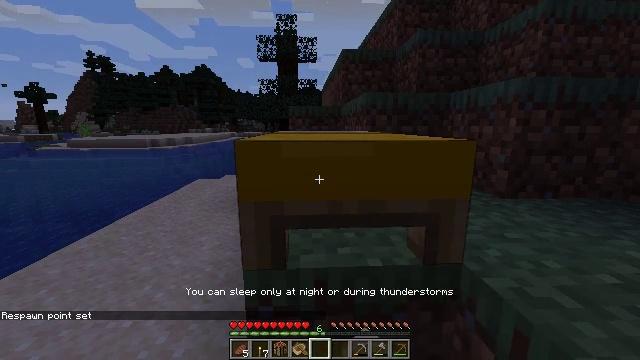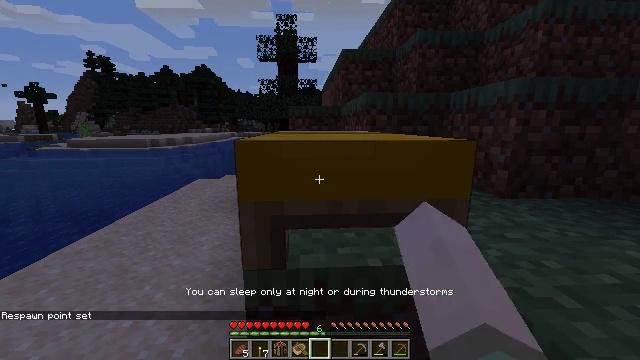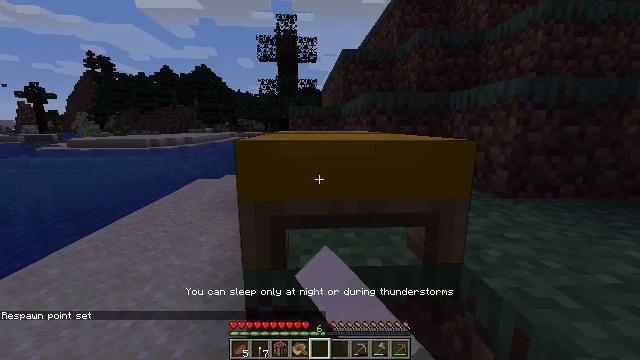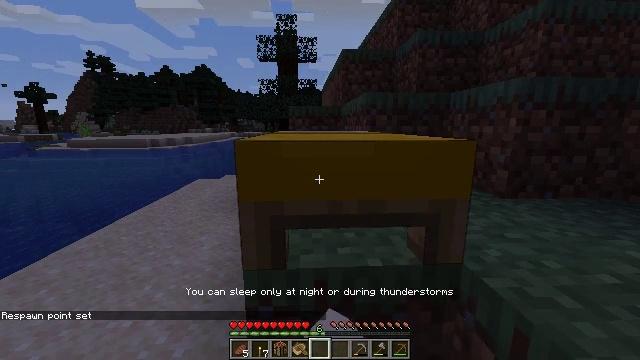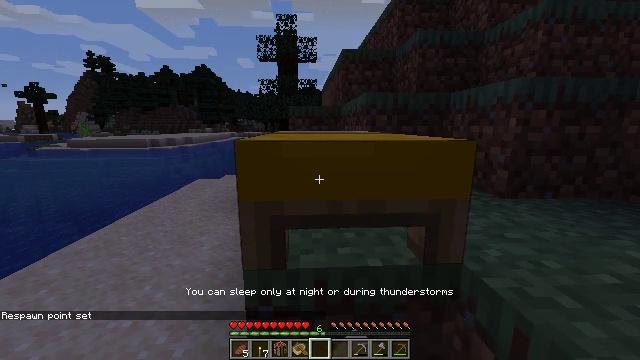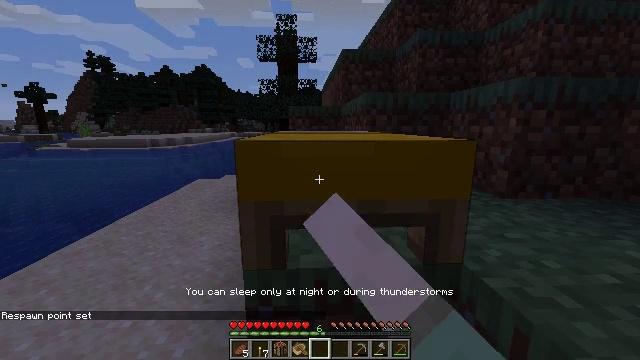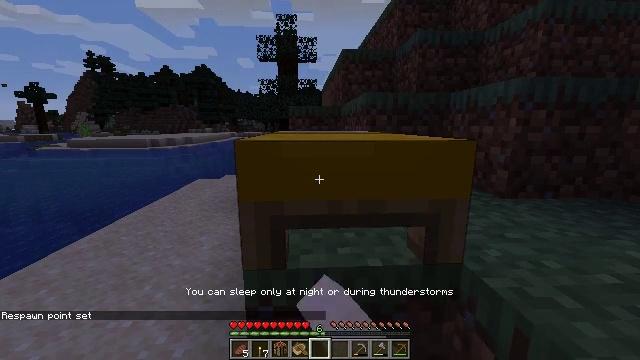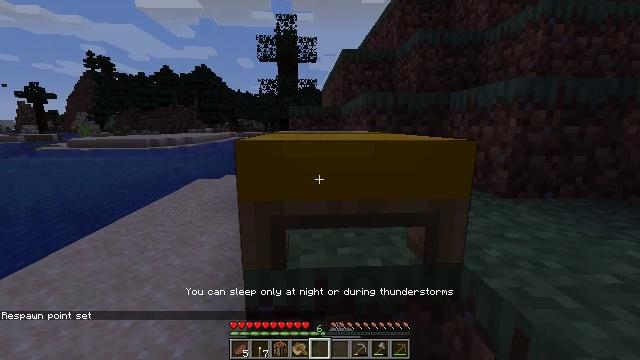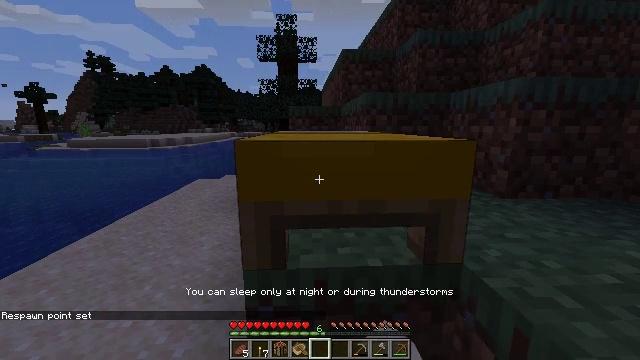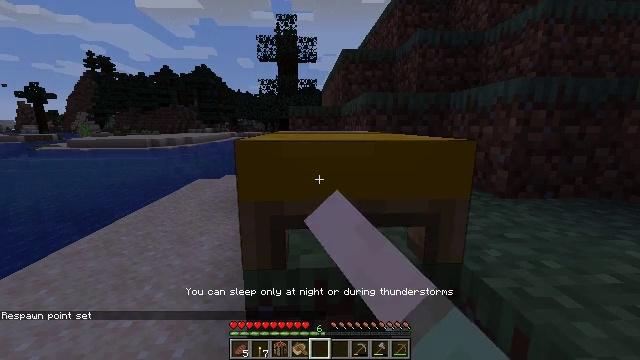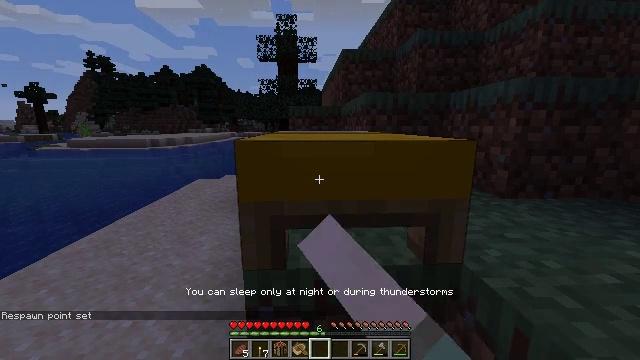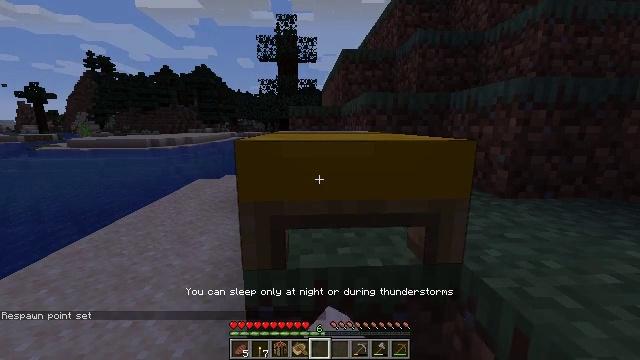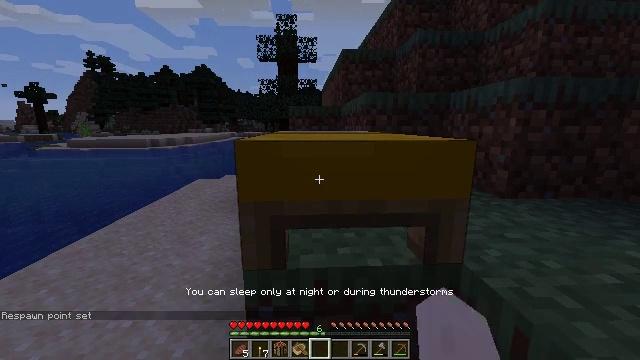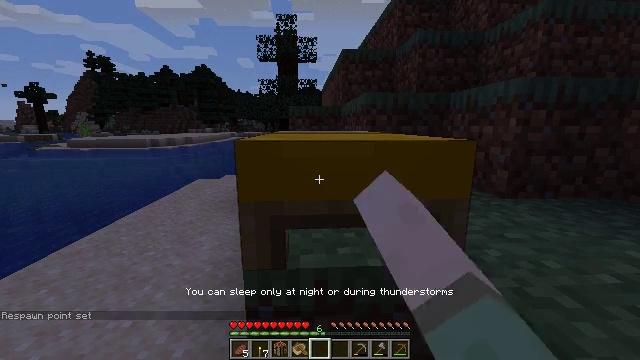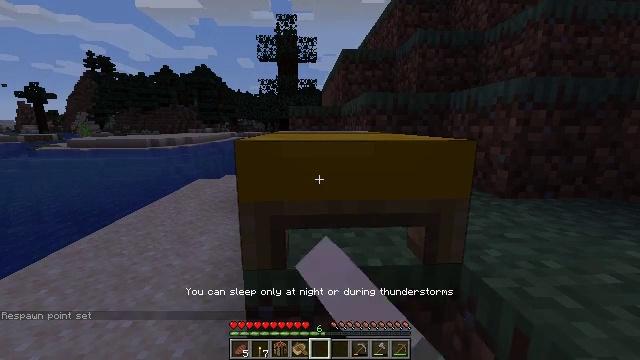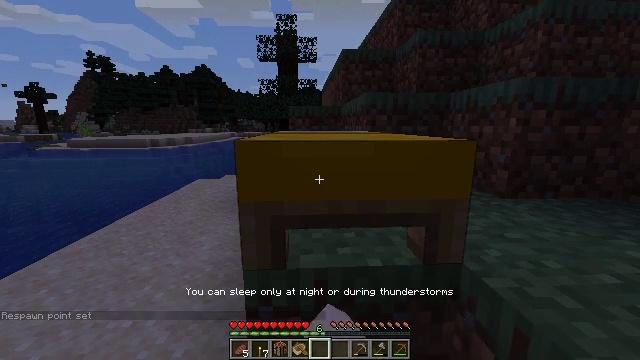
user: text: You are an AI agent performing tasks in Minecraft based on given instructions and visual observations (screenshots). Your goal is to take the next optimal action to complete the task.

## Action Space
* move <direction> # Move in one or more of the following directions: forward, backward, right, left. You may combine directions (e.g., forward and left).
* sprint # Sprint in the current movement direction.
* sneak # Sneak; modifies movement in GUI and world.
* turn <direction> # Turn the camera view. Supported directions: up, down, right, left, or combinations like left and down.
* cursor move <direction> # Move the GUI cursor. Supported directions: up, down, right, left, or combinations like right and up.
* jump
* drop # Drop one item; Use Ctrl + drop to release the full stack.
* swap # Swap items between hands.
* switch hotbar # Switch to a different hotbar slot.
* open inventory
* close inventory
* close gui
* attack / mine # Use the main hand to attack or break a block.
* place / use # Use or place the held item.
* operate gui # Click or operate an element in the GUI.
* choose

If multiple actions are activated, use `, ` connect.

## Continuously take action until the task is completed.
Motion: motion action
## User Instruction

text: Remove the yellow bed.
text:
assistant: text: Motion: use / place
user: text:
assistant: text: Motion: use / place
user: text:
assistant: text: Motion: use / place
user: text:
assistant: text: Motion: use / place
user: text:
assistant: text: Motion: use / place
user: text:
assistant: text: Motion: use / place
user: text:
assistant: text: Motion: use / place
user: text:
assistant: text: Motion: use / place
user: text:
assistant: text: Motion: use / place
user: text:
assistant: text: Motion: use / place
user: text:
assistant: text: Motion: use / place
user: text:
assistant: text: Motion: use / place
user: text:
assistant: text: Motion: use / place
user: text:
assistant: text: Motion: use / place
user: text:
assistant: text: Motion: use / place
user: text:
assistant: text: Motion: use / place
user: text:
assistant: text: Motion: use / place
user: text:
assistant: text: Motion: use / place
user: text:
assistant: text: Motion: use / place
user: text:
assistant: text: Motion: use / place
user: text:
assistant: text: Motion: use / place
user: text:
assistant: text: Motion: use / place
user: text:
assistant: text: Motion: use / place
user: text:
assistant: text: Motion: use / place
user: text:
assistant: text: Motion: use / place
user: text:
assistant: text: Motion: use / place
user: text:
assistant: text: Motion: use / place
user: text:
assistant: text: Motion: use / place
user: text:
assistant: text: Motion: use / place
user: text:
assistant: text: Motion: use / place